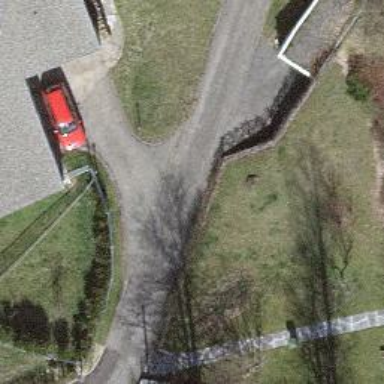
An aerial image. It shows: Paved driveway road for service vehicles.